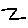
Label: zigzag